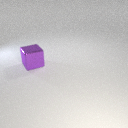
large purple metal cube